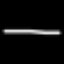
Label: line